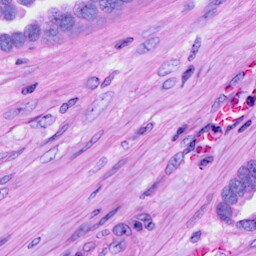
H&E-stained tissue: Ovarian